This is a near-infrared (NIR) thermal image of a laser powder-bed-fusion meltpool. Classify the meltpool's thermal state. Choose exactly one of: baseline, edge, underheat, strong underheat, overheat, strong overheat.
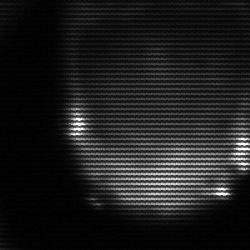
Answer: edge